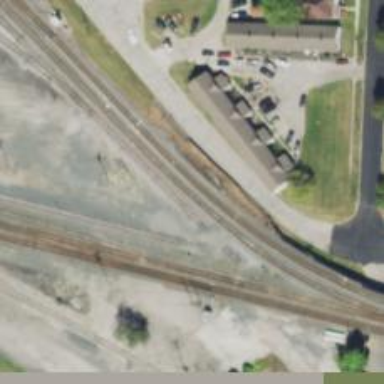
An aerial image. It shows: Railway track.